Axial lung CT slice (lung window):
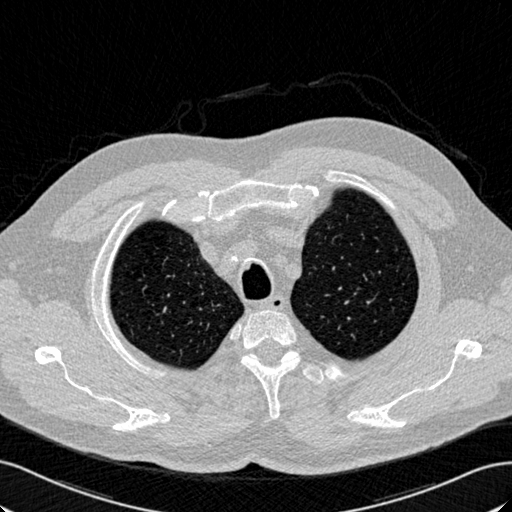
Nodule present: no